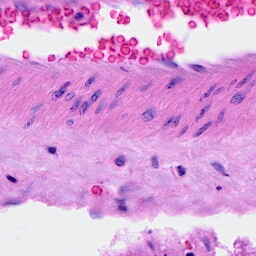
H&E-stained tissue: Breast